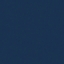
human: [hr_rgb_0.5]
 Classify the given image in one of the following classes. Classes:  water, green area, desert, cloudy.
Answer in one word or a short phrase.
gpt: water